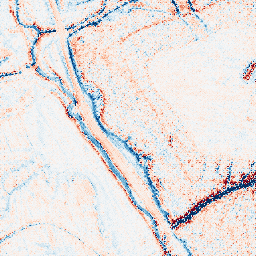
Category: edge_preserving
Decomposition family: bilateral
Decomposition parameters: d: 15
sigma_color: 150
sigma_space: 25
Upsampling method: regularized
Upsampling parameters: scale: 2
lambda_reg: 0.1
Upsampling scale: 2